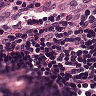
Metastatic tissue present: no